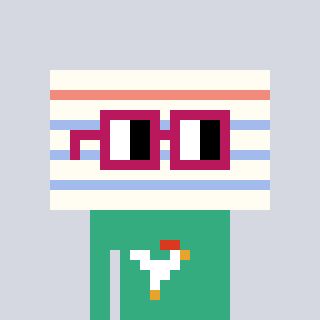
a pixel art character with square dark red glasses, a empty notebook page-shaped head and a teal-colored body on a cool background